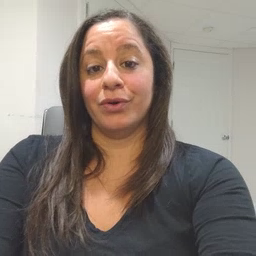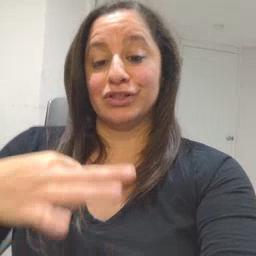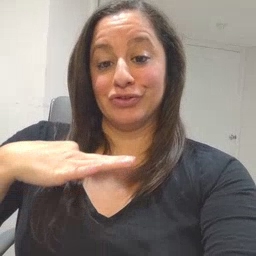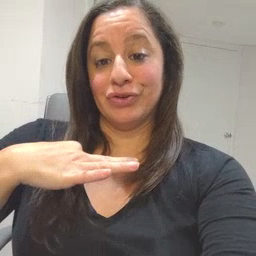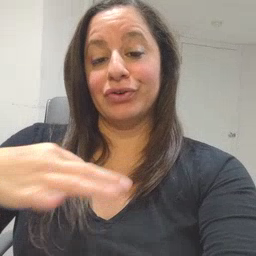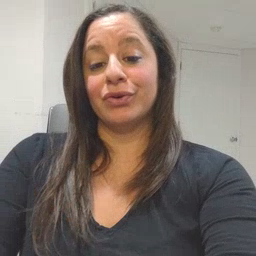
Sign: shirt